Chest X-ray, AP view. Patient: 55 years old, sex M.
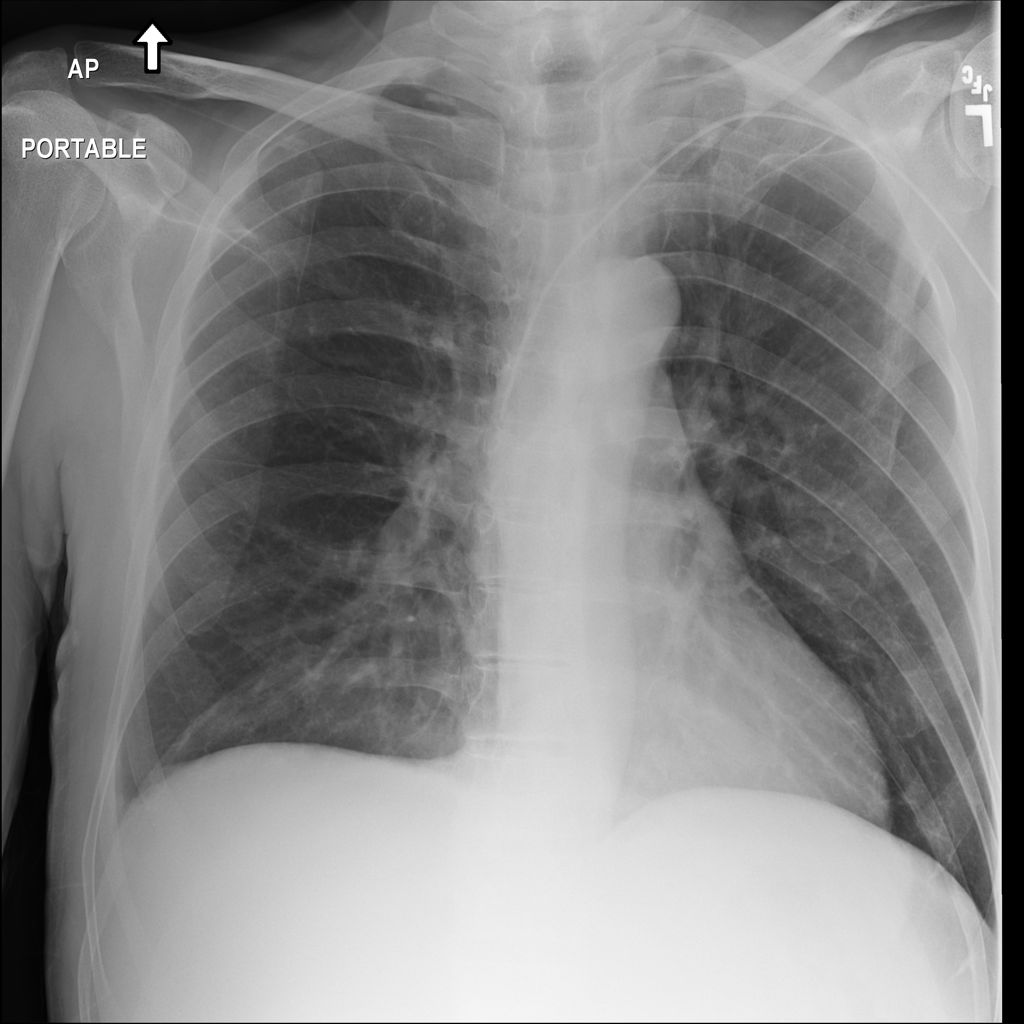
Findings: No Finding